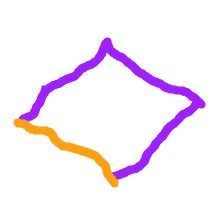
Shape: rhombus